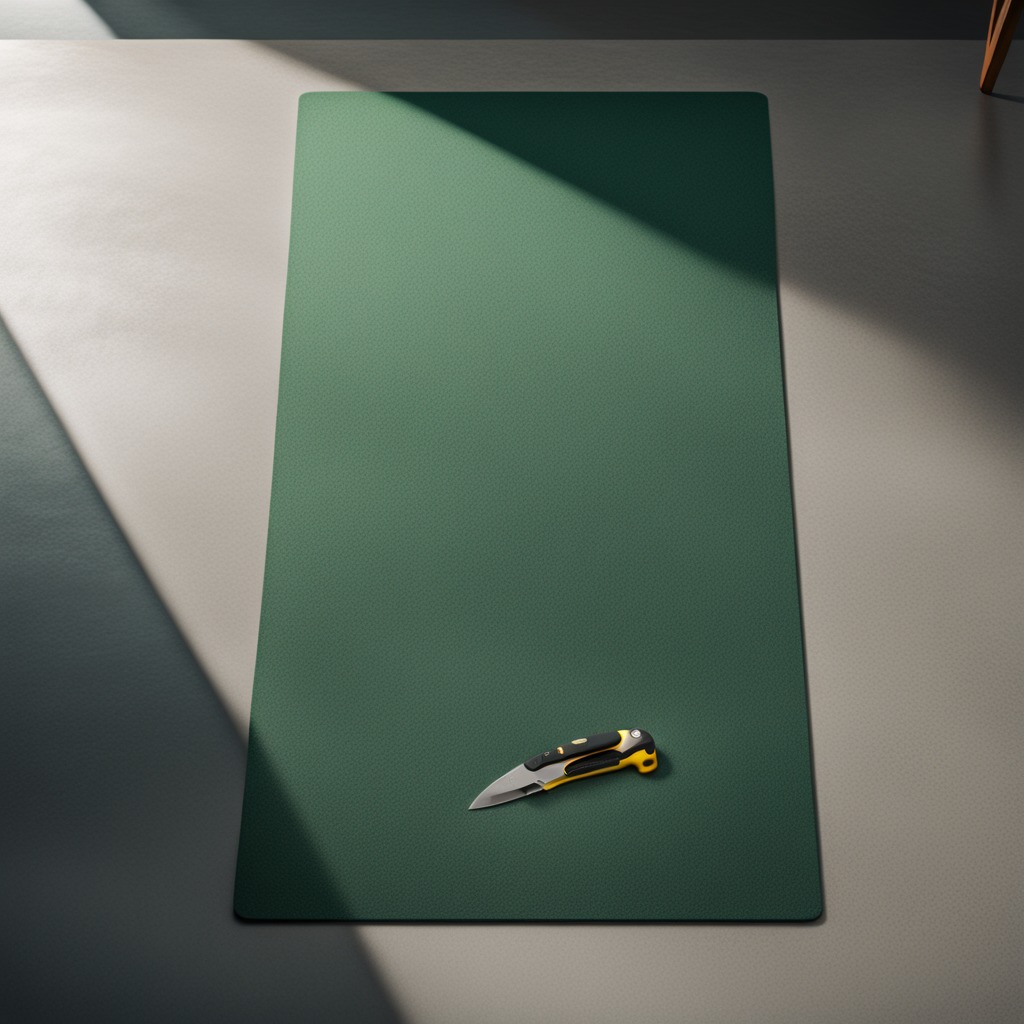
A utility knife lies on the clean granite tabletop.